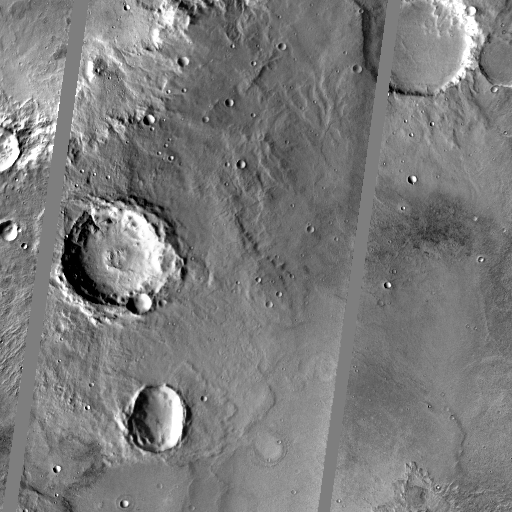
Crater classes present: Background, Other, Layered, Buried, Secondary